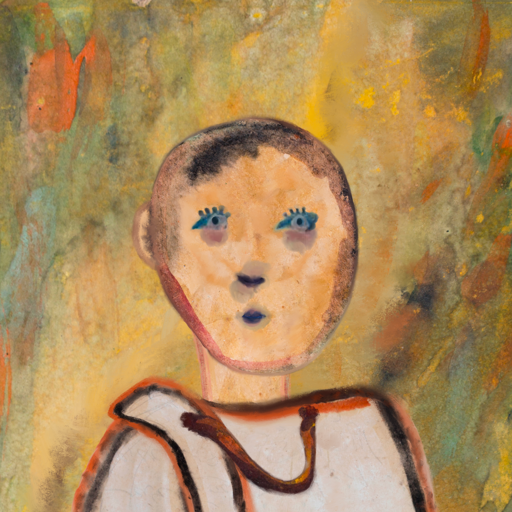
Background: Comrade, Head And Neck Front: Childish, Face Front: Hill_Girl, Bust: Roy_Bahadur, Hair Front: Blank, Head Accessory: Blank, Second Necklace: Comrade, Necklace: Blank, Baby: Blank